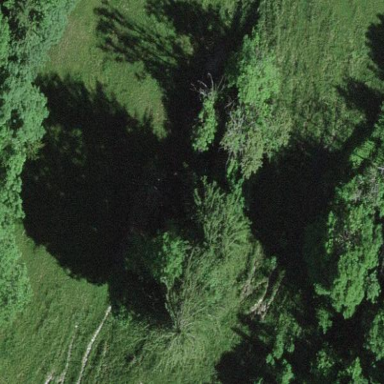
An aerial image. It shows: Serene woodland landscape.